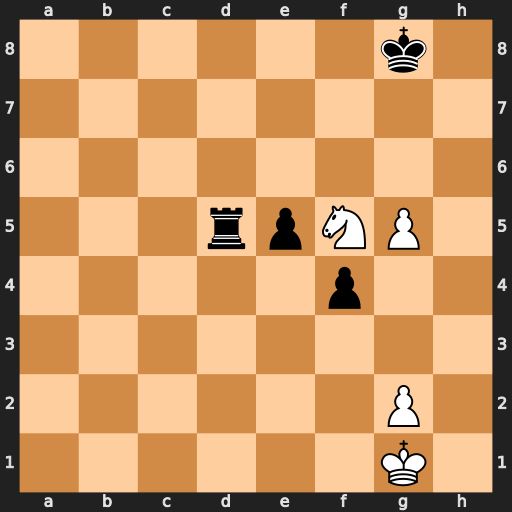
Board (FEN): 6k1/8/8/3rpNP1/5p2/8/6P1/6K1
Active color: w
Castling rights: -
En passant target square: -
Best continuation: Ne7+ Kg7 Nxd5